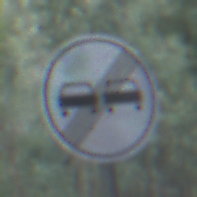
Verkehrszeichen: EndeUeberholverbot
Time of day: SunriseSunset
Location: Outdoor (Nature)
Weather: NotSpecified
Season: Autumn
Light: Natural